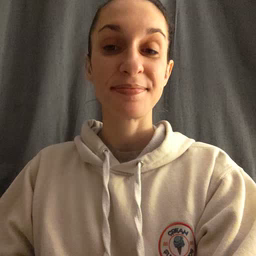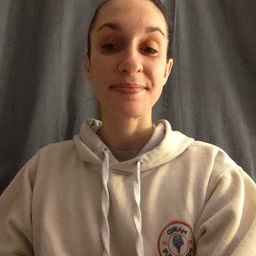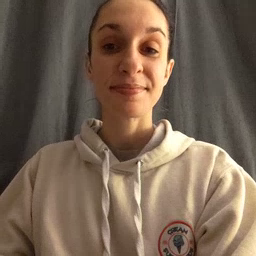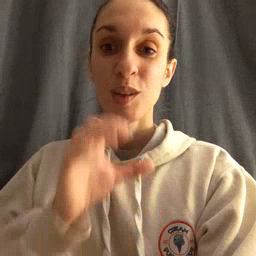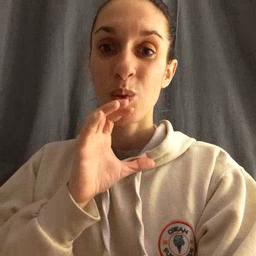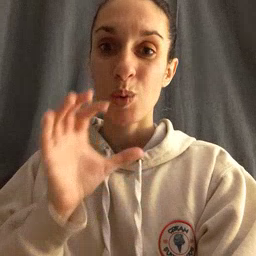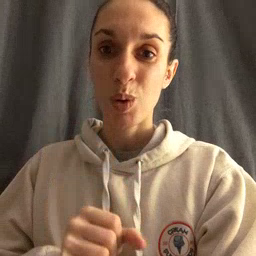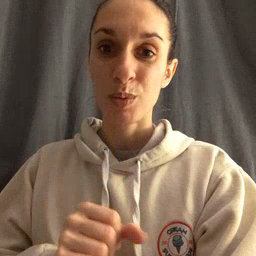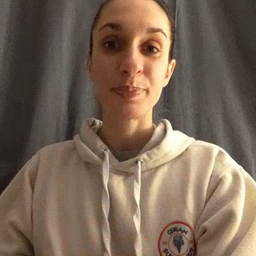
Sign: old